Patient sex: M
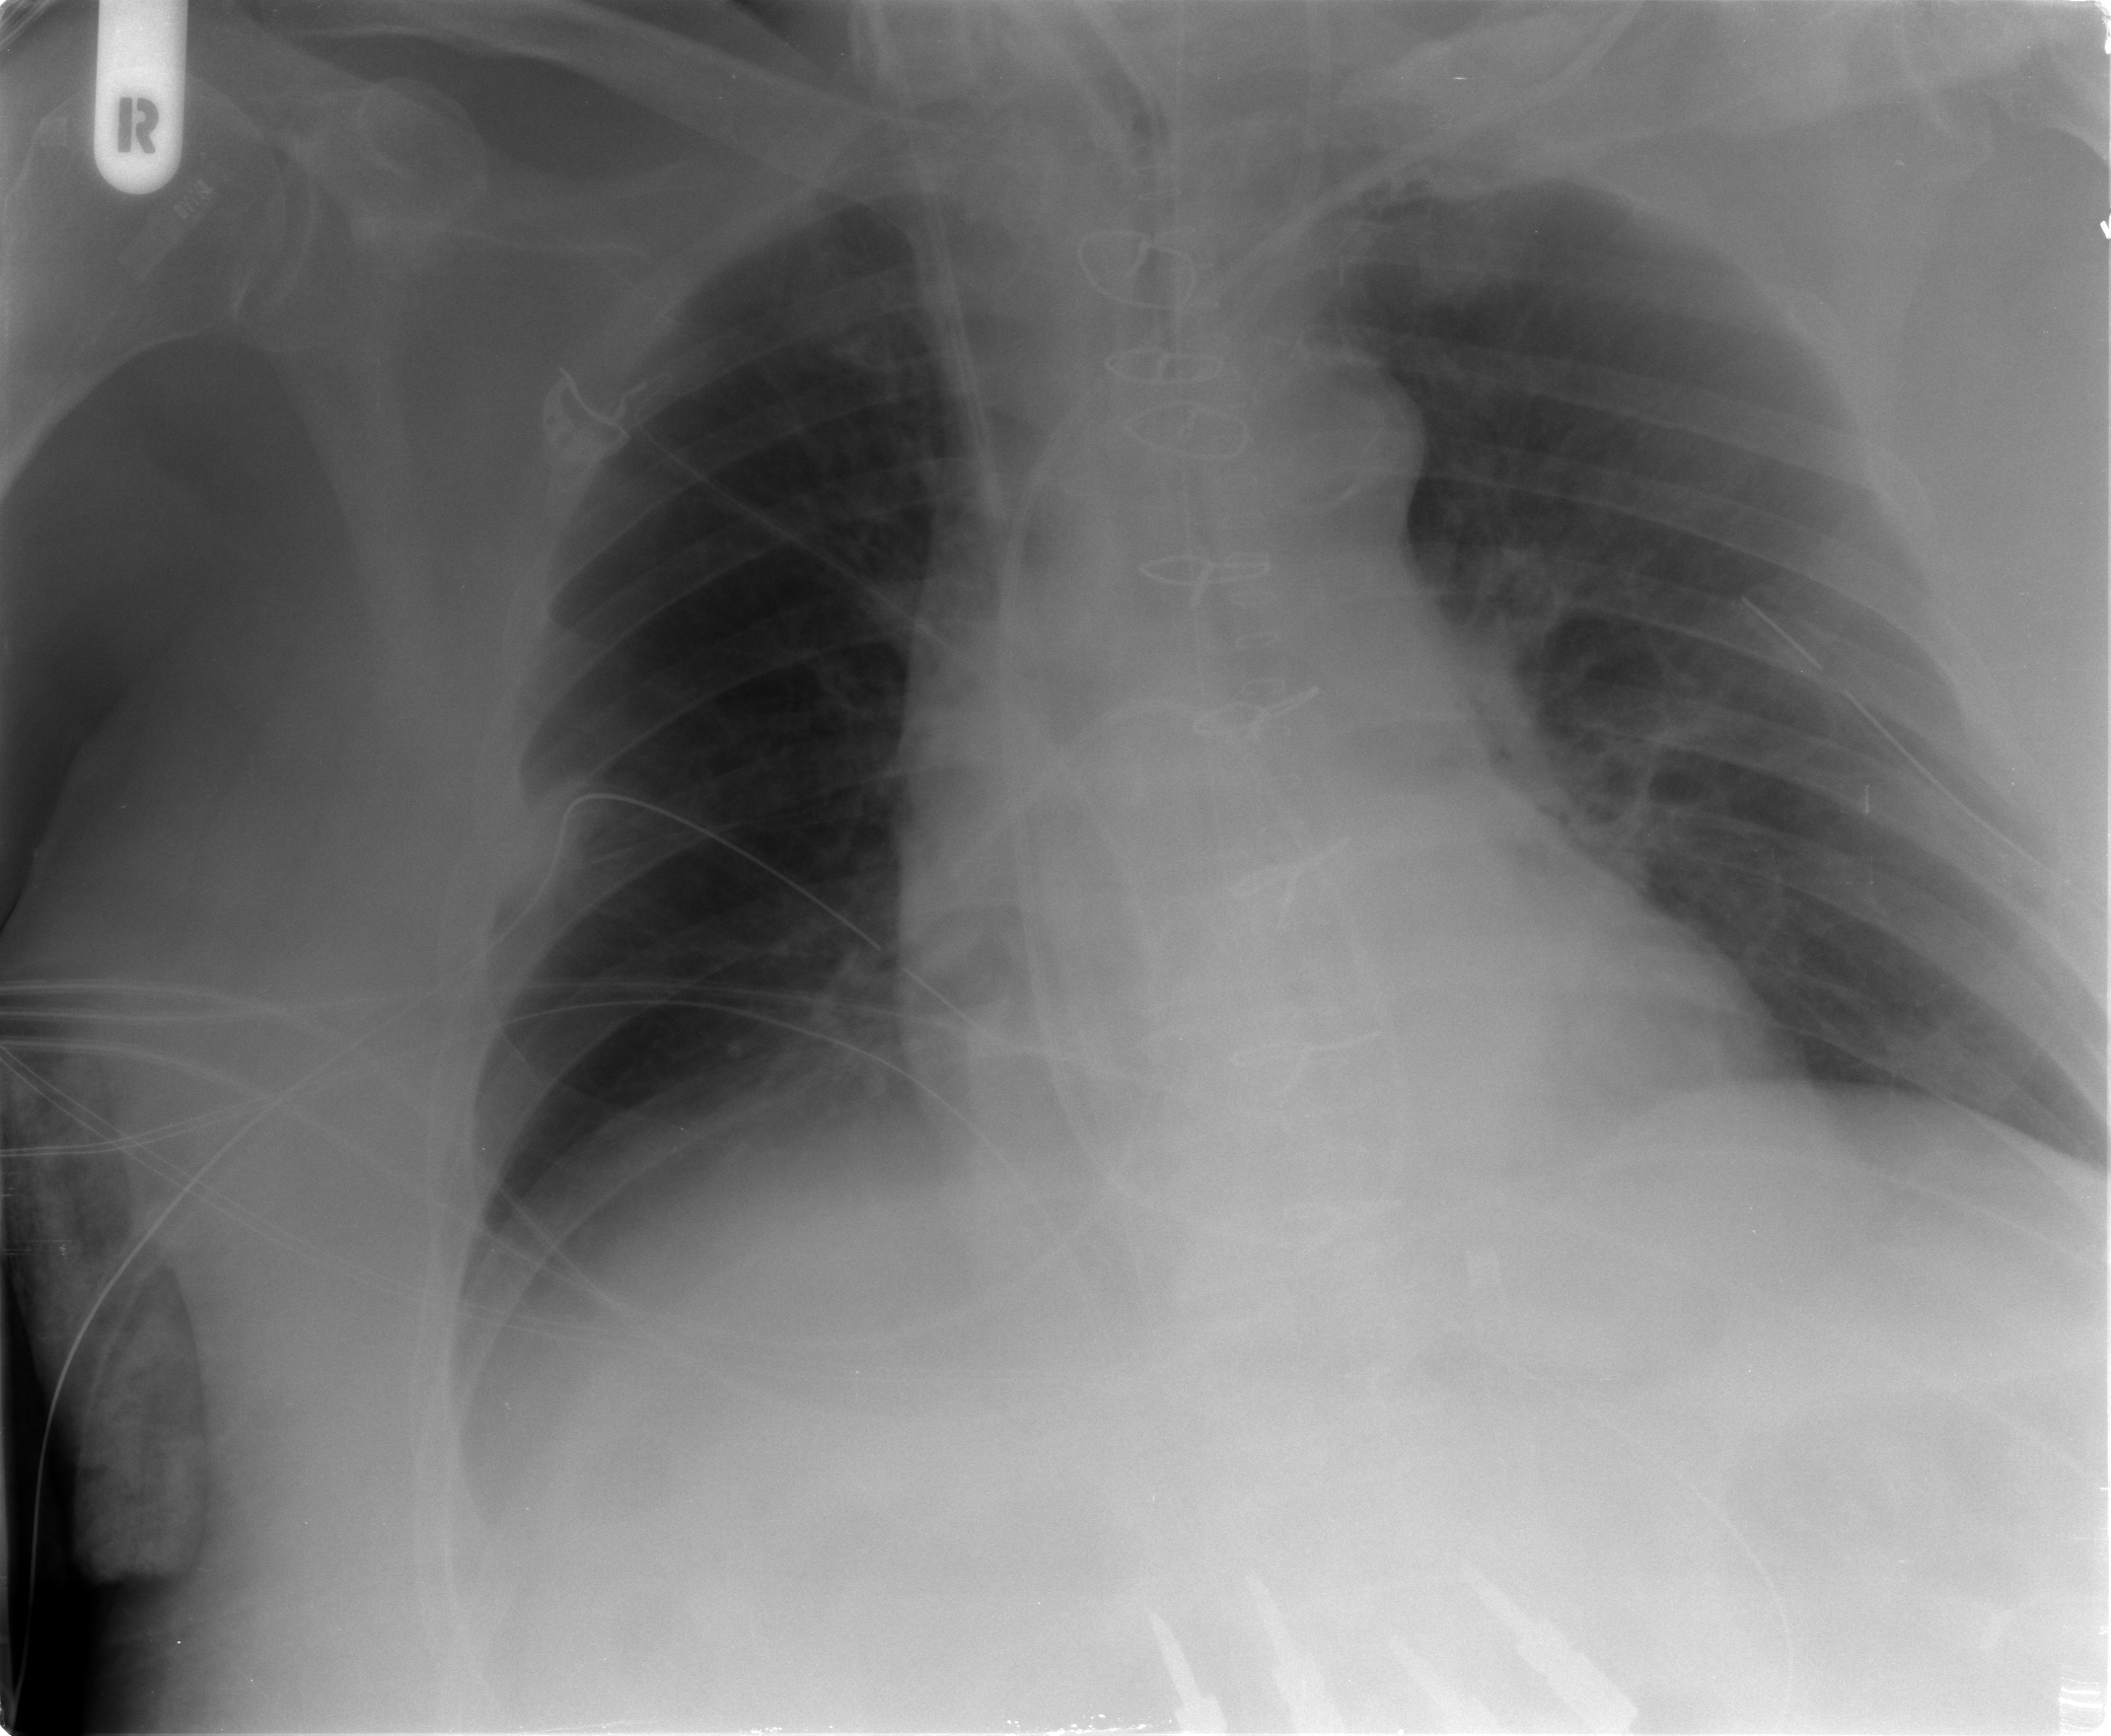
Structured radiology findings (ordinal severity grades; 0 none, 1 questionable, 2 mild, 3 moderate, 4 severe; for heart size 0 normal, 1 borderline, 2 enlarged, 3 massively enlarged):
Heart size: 0
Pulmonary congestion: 1
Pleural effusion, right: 2
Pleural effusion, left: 0
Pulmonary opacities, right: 0
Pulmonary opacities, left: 1
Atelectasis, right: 2
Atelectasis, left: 1